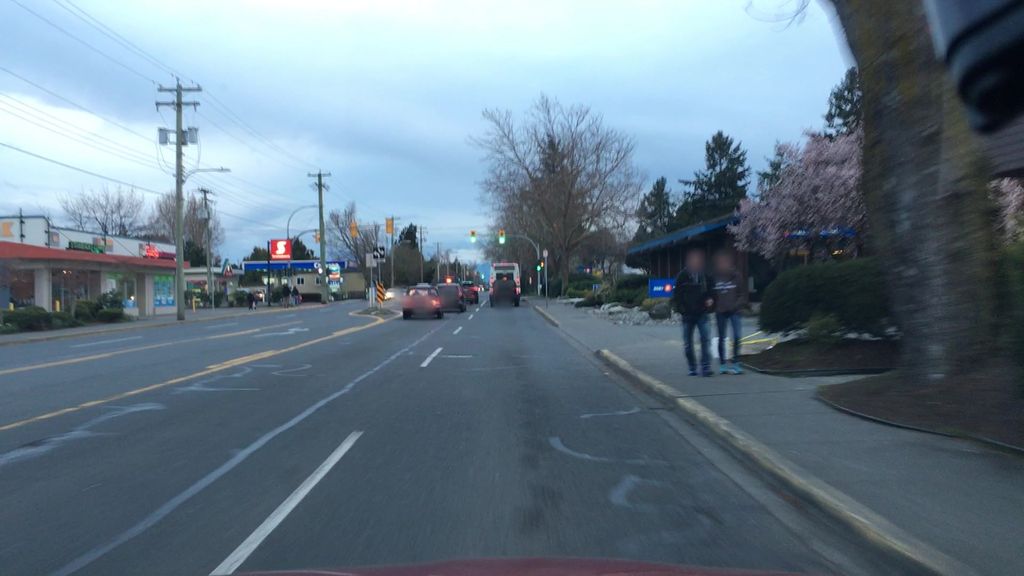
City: victoria